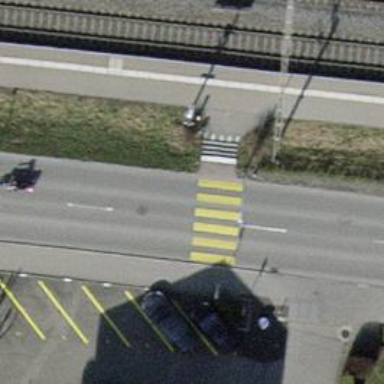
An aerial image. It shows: Uncontrolled and unmarked road crossing.